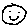
Label: smiley face